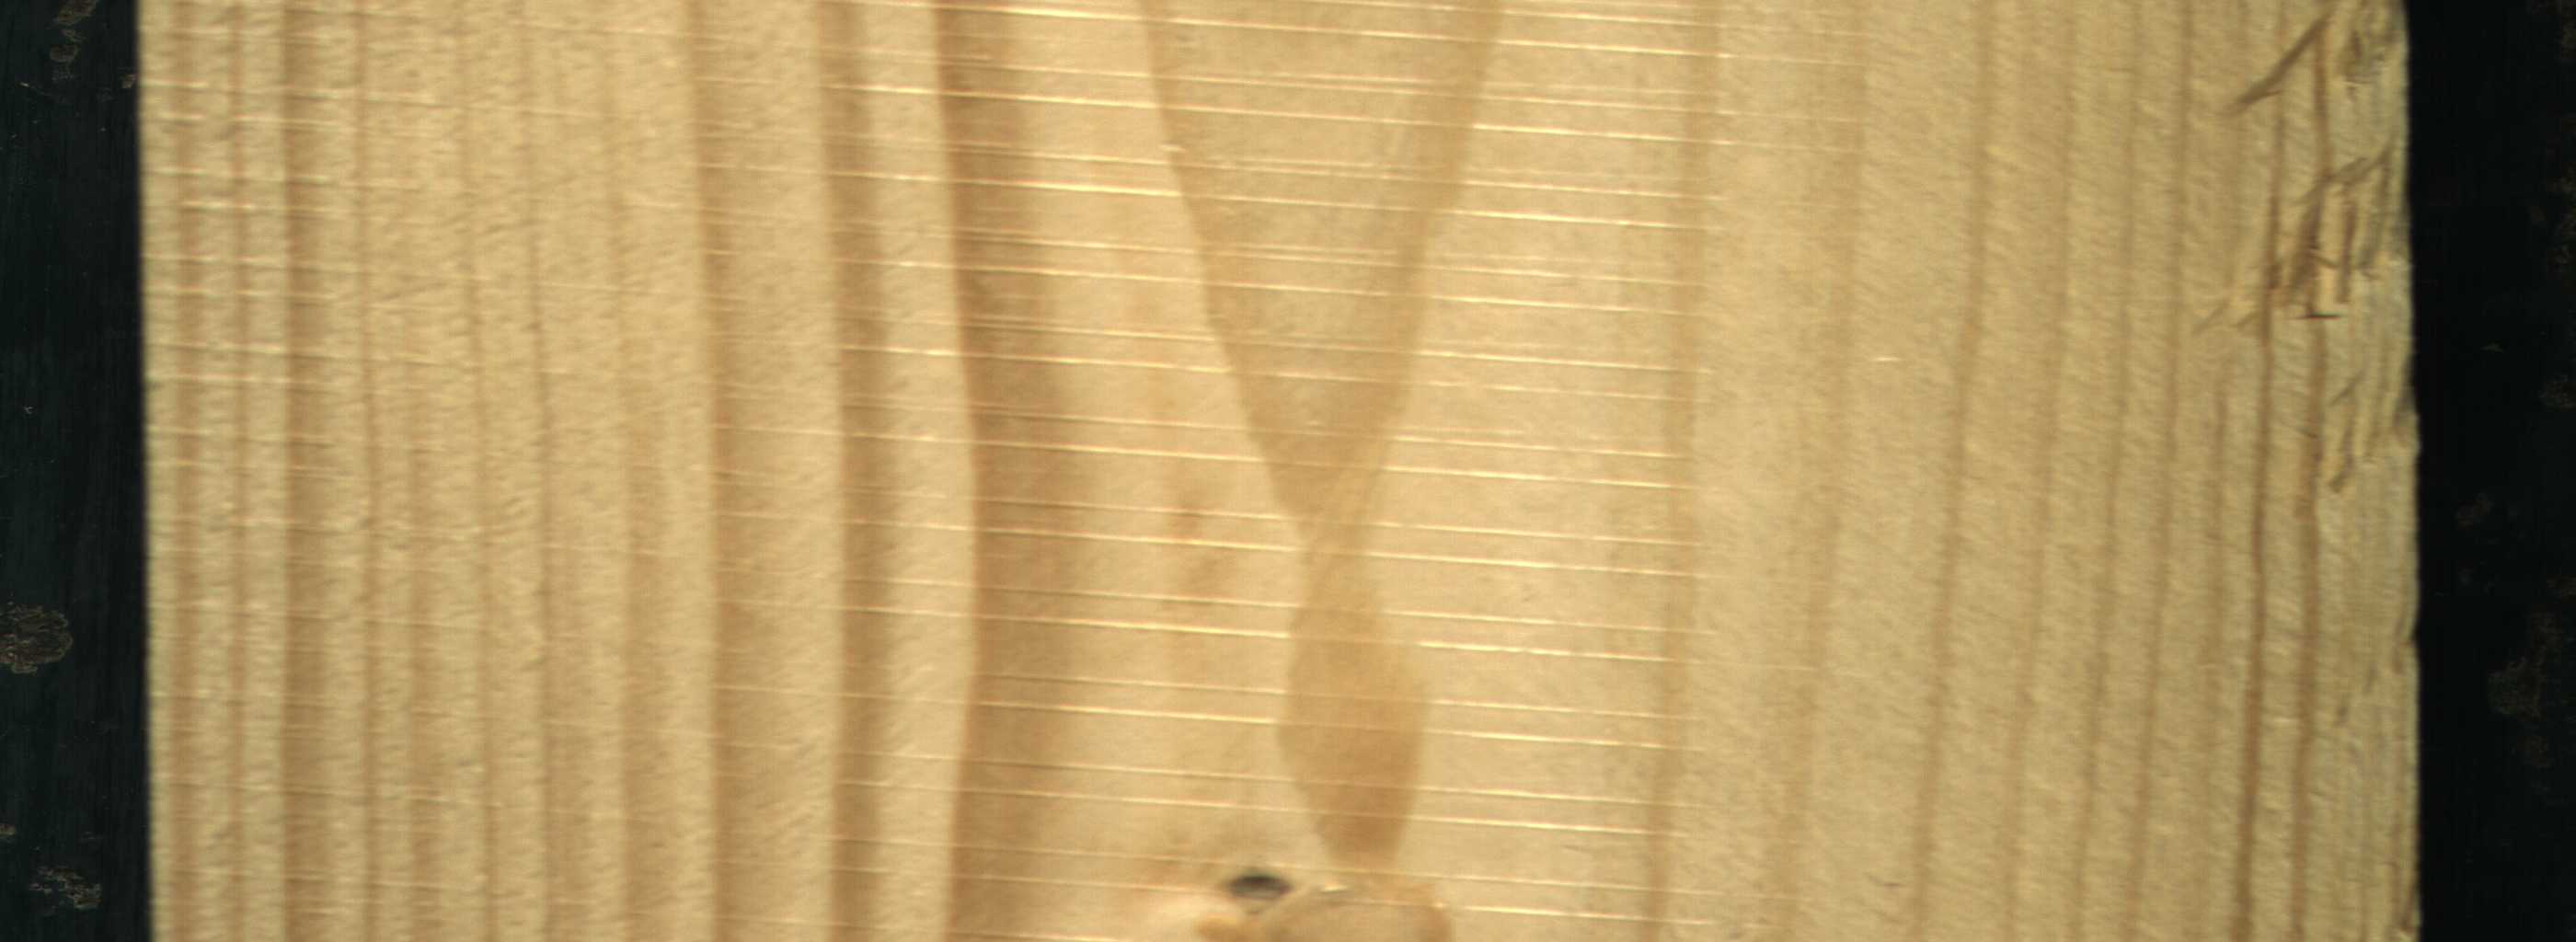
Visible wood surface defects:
Live_Knot